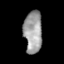
Tissue: skin
Cell type: Epithelial cells
Senescence score: 0.8768
Nuclear area (px): 749
Mean DAPI intensity: 158.26